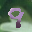
Label: 9